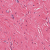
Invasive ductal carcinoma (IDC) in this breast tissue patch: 0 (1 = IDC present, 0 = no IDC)